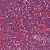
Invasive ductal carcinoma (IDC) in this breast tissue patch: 1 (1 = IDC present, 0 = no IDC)